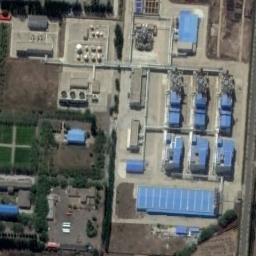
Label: industrial_area